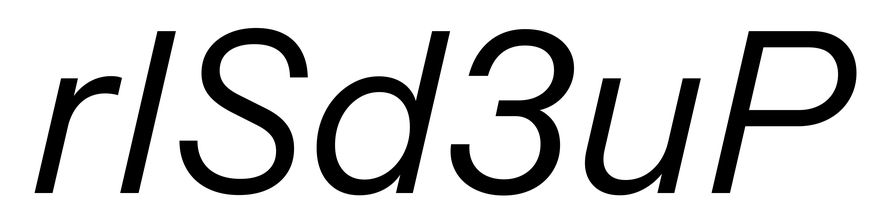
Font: InstrumentSans-Italic_Italic